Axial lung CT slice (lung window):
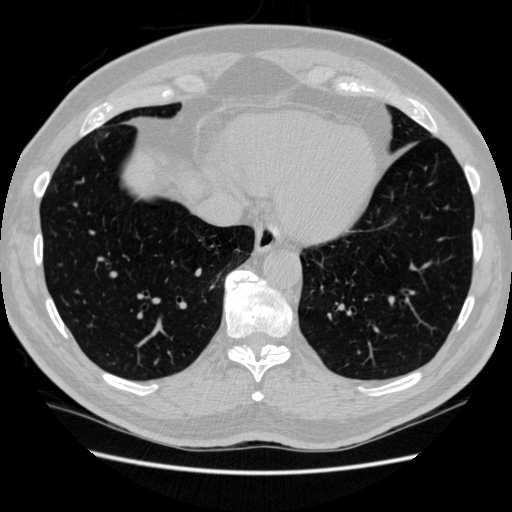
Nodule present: no